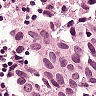
Metastatic tissue present: yes